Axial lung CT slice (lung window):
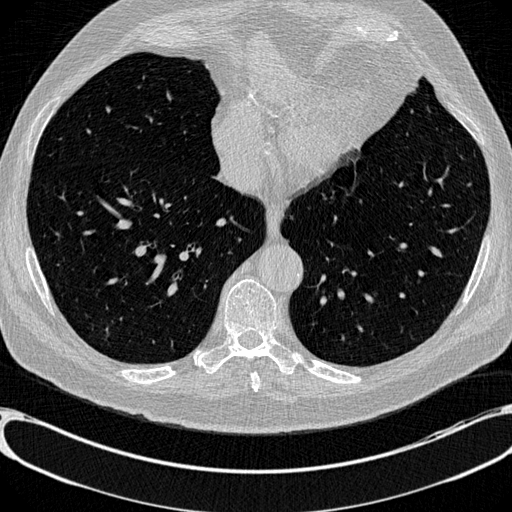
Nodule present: no